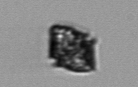
Label: Kryptoperidinium_triquetrum